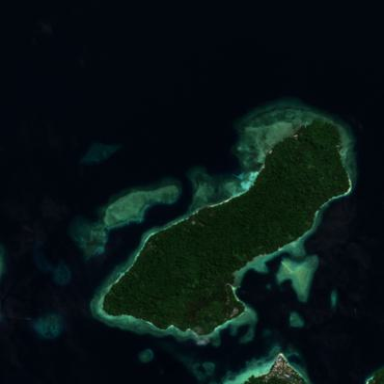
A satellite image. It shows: Island with natural coastline.